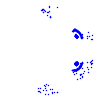
Particle: kaon